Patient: sex M, age 74
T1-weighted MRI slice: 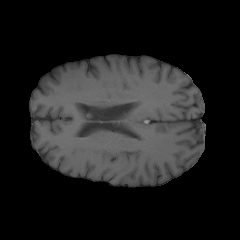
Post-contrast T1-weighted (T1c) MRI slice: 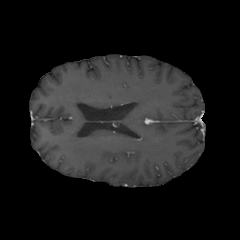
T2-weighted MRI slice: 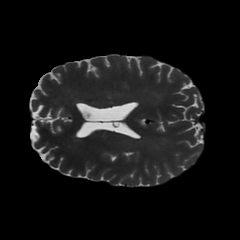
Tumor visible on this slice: no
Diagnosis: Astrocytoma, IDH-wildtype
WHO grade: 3